Question: I would like to know how to create stack overflow type buttons (buttons like in image below)? Is it possible to create buttons like this using ExtJS?

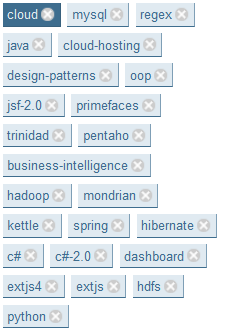
Answer: Someone made an extension for that awhile ago.
It is not like SO buttons but you could play around with the CSS a bit and possibly add a few overrides to get it 100%.
I think the fourth example (forceSelection: false) is probably the most similar. Just hide the field box and change the close icon and you're basically there.
<URL> are the examples.
And <URL> is the thread.